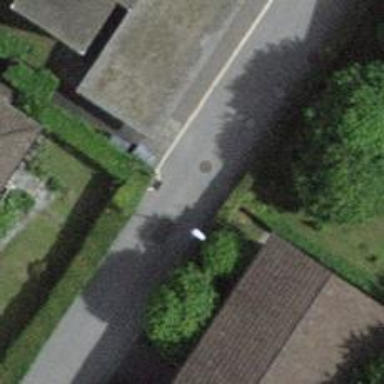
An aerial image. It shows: Asphalt road designated as living street.